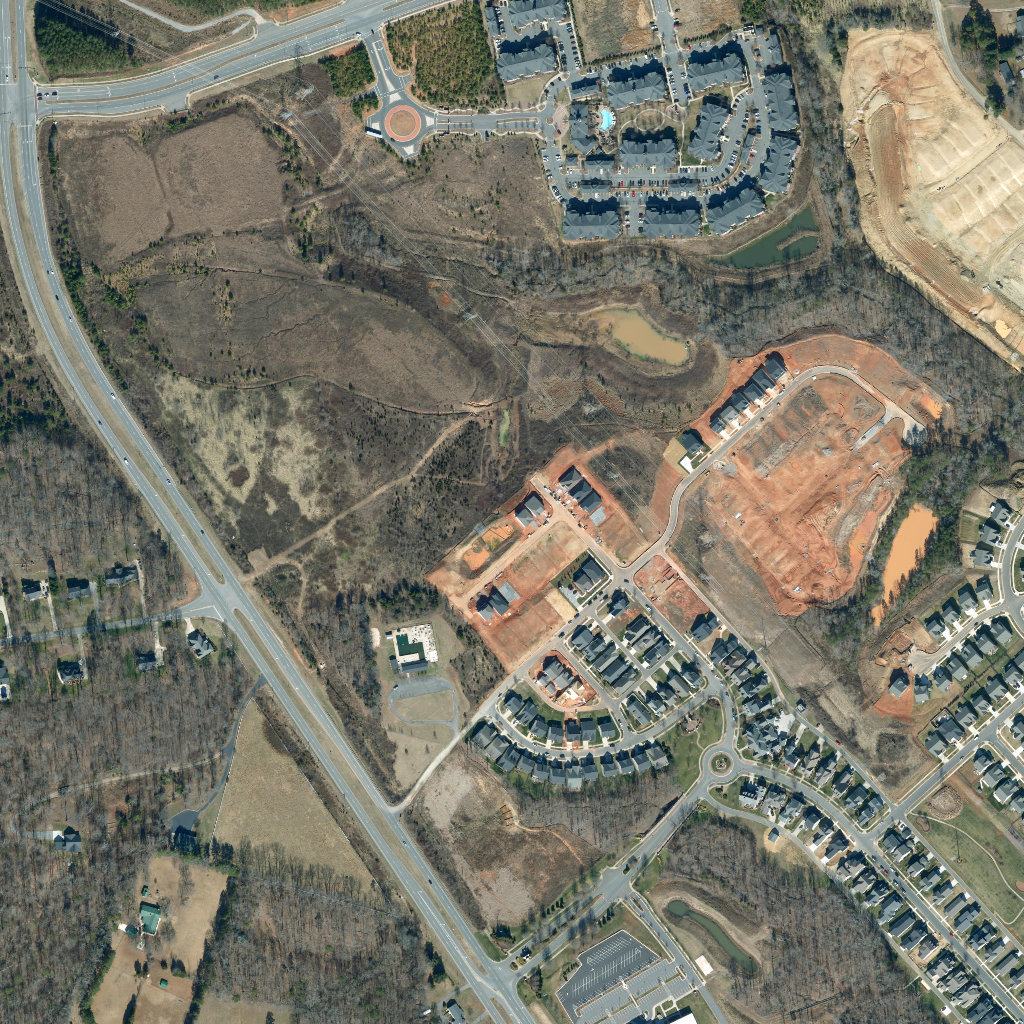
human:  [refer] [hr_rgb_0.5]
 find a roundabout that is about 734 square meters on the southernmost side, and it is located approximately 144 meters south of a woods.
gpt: <box>[[68, 72, 72, 76, 0]]</box>

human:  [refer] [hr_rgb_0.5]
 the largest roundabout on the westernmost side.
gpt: <box>[[36, 9, 42, 14, 0]]</box>